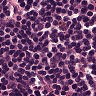
Metastatic tissue present: no